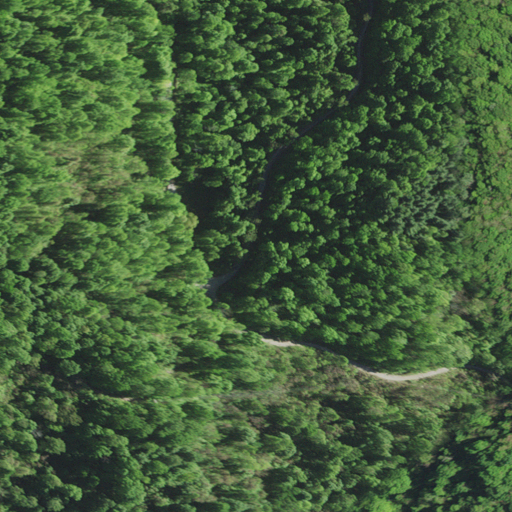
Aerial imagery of gap in Kentucky named Rockhouse Gap containing deciduous forest, open development, mixed forest, low intensity development, and medium intensity development